Question: I have some codes here that user can set a value using 'EditText' in my layout. When user set number in text input and clicks on "set" button, value of EditText input, transmitted to a 'TextView'. This is some image of that.

Here is my XML:
'''
<TextView
android:layout_width="wrap_content"
android:layout_height="wrap_content"
android:text="Text"
android:textSize="25sp"
android:id="@+id/textview" />
<EditText
android:id="@+id/edittext"
android:layout_width="100dp"
android:layout_height="wrap_content"
android:inputType="number"/>
<Button
android:layout_width="wrap_content"
android:layout_height="wrap_content"
android:text="Set"
android:id="@+id/set" />
'''
And java codes:
'''
textview= (TextView)findViewById(R.id.textview);
edittext= (EditText) findViewById(R.id.edittext);
set = (Button) rootView.findViewById(R.id.set);
set.setOnClickListener(new View.OnClickListener() {
public void onClick(View v) {
textview.setText(edittext.getText().toString());
}
});
'''
Now I want to keep value of "textview" after restarting app or device, it's matter to save all my data in internal storage.
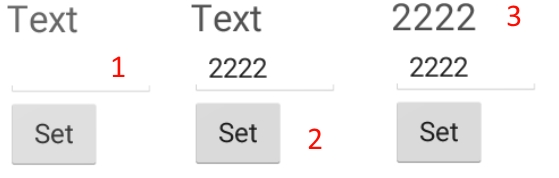
Answer: For saving of that kind of the information for you is quite nice to use 'SharedPreferences'. This is quite easy and fast way to manage data.
'''
SharedPreferences preferences = getSharedPreferences("prefData", Context.MODE_WORLD_WRITEABLE);
SharedPreferences.Editor editor = preferences.edit();
editor.putString("fristRow",userid.getText().toString());
editor.putString("secondRow",password.getText().toString());
editor.apply();
'''
'''
SharedPreferences preferences = getSharedPreferences("prefData", Context.MODE_PRIVATE);
String Astatus = preferences.getString("fristRow", "");
'''